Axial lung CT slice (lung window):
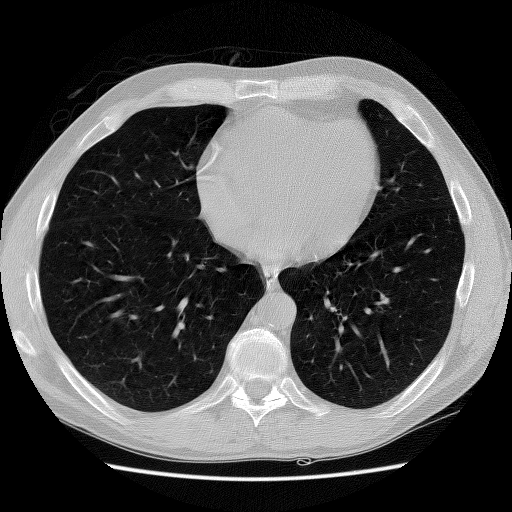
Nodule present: no